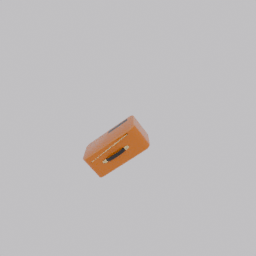
Label: electronics